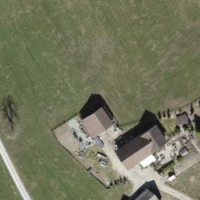
EUNIS habitat code: 24
Species observed at this site:
Cicadella viridis